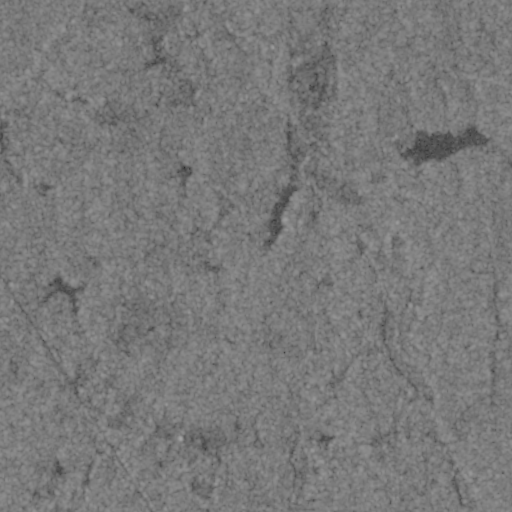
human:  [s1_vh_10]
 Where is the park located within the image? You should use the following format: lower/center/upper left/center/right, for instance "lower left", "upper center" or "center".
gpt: The park is located in the center left of the image.
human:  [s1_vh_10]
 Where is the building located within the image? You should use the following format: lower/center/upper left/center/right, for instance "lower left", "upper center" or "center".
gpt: There is no building in the image.

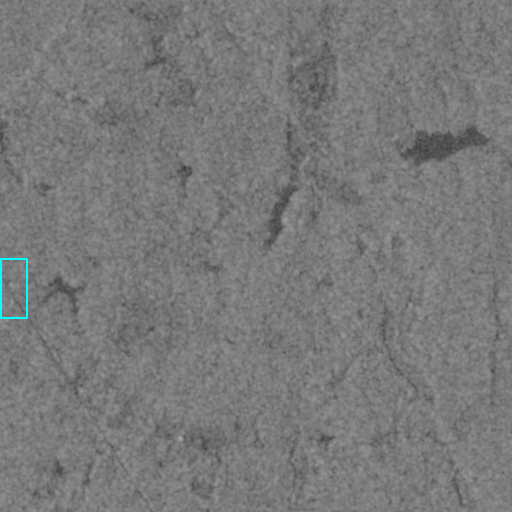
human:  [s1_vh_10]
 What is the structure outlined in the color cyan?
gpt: The structure outlined in cyan is a park.
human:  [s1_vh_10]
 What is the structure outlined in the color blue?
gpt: There is no blue outline.